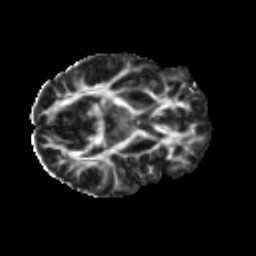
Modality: FA
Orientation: axial
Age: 24
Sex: female
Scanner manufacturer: ge
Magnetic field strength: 3 T
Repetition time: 7.8 s
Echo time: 0.0606 s